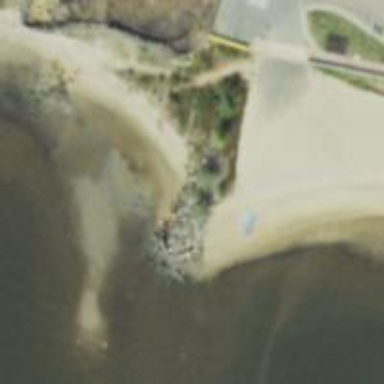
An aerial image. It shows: Slipway on leisure land.